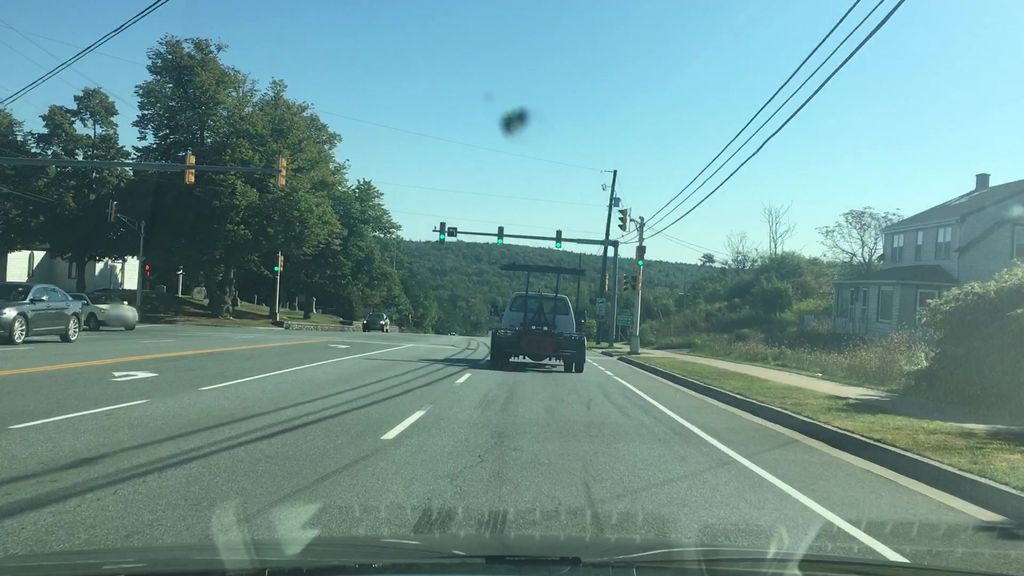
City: halifax